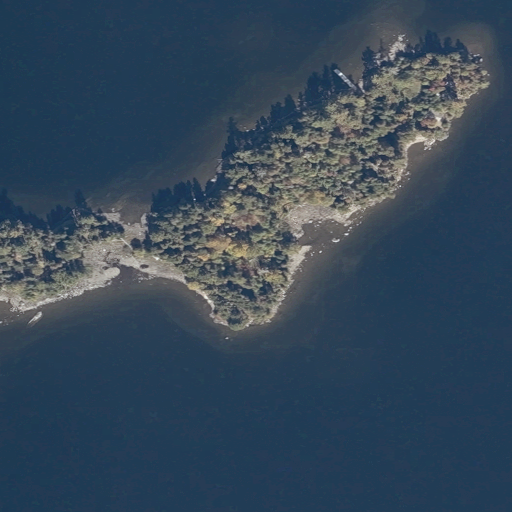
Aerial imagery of island in Maine named East Moody Island containing open water, evergreen forest, herbaceous wetlands, grassland, and barren land